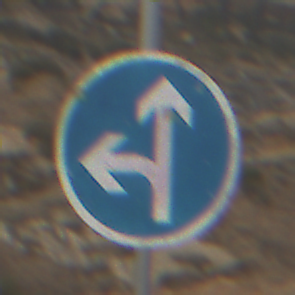
Verkehrszeichen: VorgeschriebeneFahrtrichtungGeradeausOderLinks
Umgebung: Outdoor, Nature
Tageszeit: MorningAfternoon
Wetter: Overcast
Licht: Natural
Jahreszeit: NotSpecified
Kontrast: LowContrast